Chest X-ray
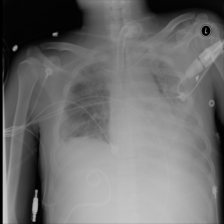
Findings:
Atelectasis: negative
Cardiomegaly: negative
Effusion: negative
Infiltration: negative
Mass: negative
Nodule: negative
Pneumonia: negative
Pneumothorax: negative
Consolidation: positive
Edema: negative
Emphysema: negative
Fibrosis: negative
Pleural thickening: negative
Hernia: negative